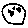
Label: moon